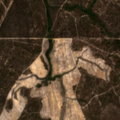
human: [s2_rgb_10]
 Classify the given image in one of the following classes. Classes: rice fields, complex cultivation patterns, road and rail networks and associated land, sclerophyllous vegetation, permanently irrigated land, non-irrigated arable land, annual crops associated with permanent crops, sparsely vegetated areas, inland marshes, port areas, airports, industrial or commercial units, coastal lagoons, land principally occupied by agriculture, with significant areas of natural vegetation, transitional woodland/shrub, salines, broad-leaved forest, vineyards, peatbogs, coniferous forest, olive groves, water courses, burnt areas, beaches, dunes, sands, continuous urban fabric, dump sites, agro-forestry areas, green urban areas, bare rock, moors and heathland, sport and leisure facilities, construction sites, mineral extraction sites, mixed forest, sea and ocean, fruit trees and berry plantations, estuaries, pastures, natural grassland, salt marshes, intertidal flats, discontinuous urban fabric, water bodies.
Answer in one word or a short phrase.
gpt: broad-leaved forest, transitional woodland/shrub